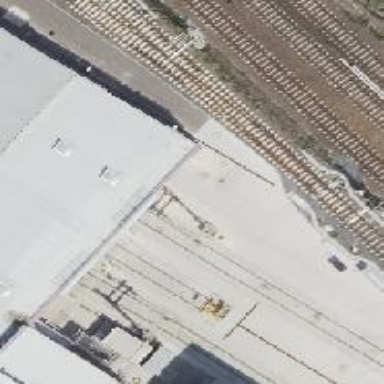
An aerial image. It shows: Railway signal positioned in the track.